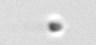
Label: nanoplankton_mix